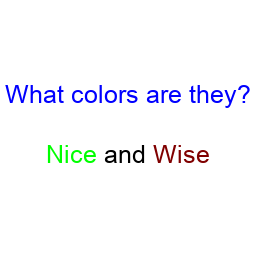
Color: lime, maroon
Background color: white
Question text color: blue